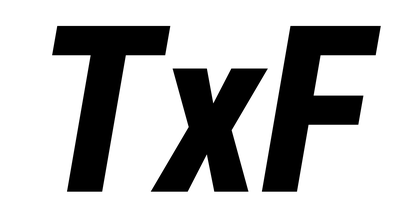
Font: Roboto-Italic_Condensed_ExtraBold_Italic